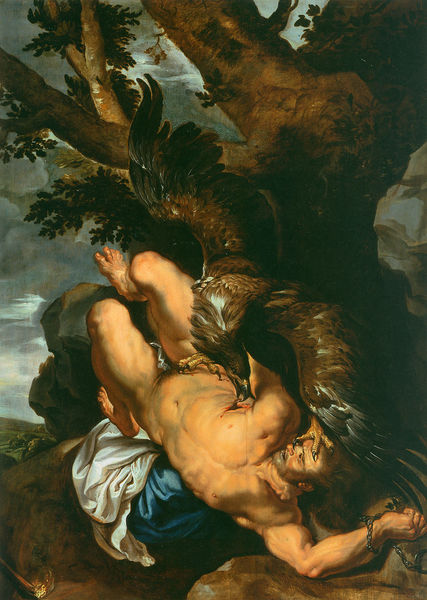
Titel: Der gefesselte Prometheus
Institution: Lille, Musée des Beaux-Arts
Schlagwörter: adler, angriff, baum, dunkel, gemälde, held, mann, nackt, wunde, tuch, hochformat, federn, mensch, stein, öl, gebirge, kette, ölgemälde, angst, gewalt, fleisch, gefangen, krallen, griechisch, sage, gefesselt, prometheus, leber, nsckt